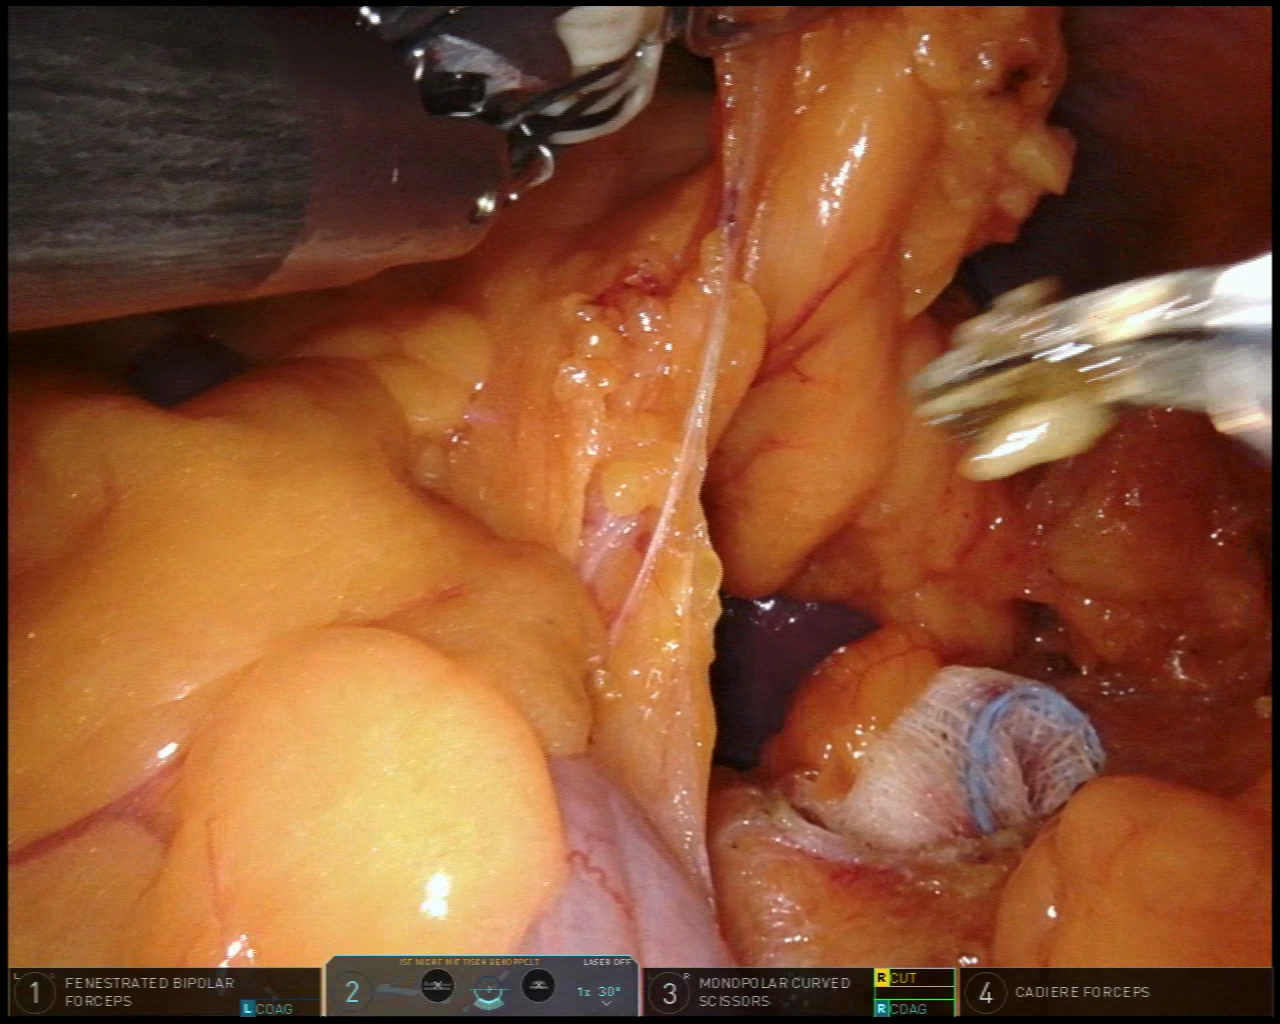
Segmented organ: spleen
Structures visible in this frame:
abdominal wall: yes
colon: yes
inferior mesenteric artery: no
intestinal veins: no
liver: no
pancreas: no
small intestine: no
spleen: yes
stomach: no
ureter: no
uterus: no
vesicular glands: no